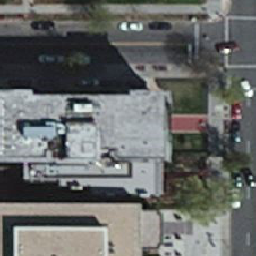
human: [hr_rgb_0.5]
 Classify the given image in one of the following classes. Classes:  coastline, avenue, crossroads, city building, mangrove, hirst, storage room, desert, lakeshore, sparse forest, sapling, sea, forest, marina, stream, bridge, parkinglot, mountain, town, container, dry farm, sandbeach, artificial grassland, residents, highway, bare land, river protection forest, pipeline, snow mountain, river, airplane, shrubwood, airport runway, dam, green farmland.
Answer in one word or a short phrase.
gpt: city building